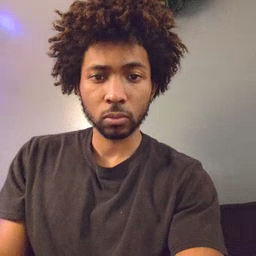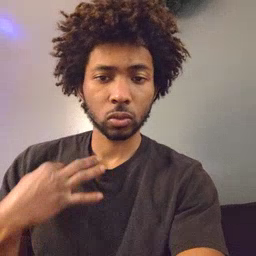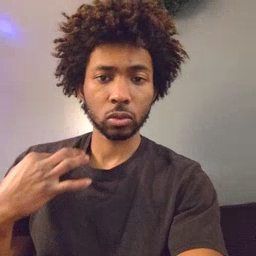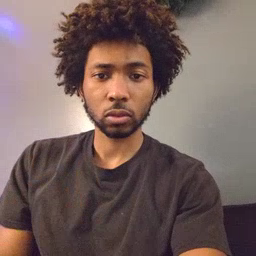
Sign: shirt